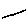
Label: line